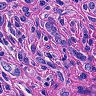
Metastatic tissue present: yes